Question: I am using the likebox.
I am getting some strange results.
On Google chrome:
Says 7 likes, Shows 6 people, 7th person is the last "liker" repeated another time.
On Internet Explorer
Says 6 likes, shows 4 people.
On Firefox
Says 6 likes, shows 4 people.
Live example:
<URL>
What is causing this?
How can I fix it?
What is causing this?

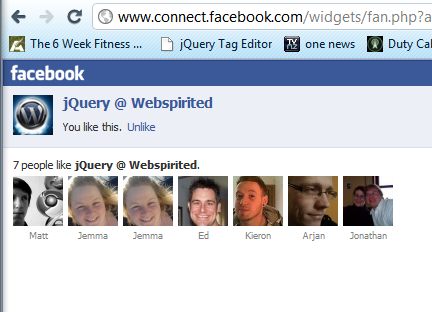
Answer: The content of that box is generated by Facebook. You cannot change the way it works in any way. If it's displaying the wrong thing, then that's Facebook displaying the wrong thing.
Bottom line: You just have to live with it.